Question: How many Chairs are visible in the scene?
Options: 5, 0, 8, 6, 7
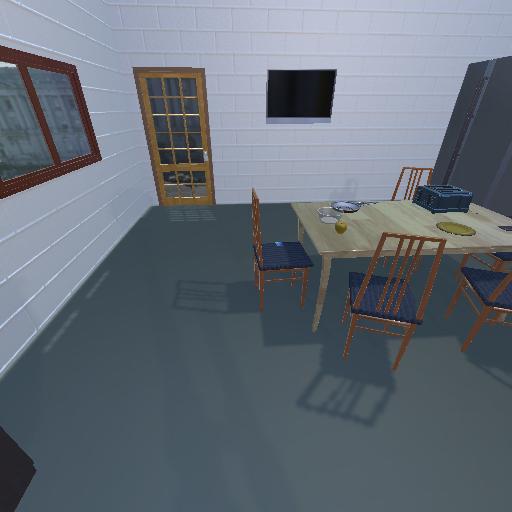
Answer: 5